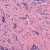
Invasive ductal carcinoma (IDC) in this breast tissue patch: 1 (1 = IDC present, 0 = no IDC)